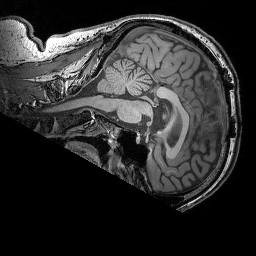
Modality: T1w
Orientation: sagittal
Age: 44
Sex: male
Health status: ill
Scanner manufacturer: siemens
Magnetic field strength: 3 T
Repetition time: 1.75 s
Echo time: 0.00418 s